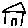
Label: house